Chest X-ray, AP view. Patient: 48 years old, sex F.
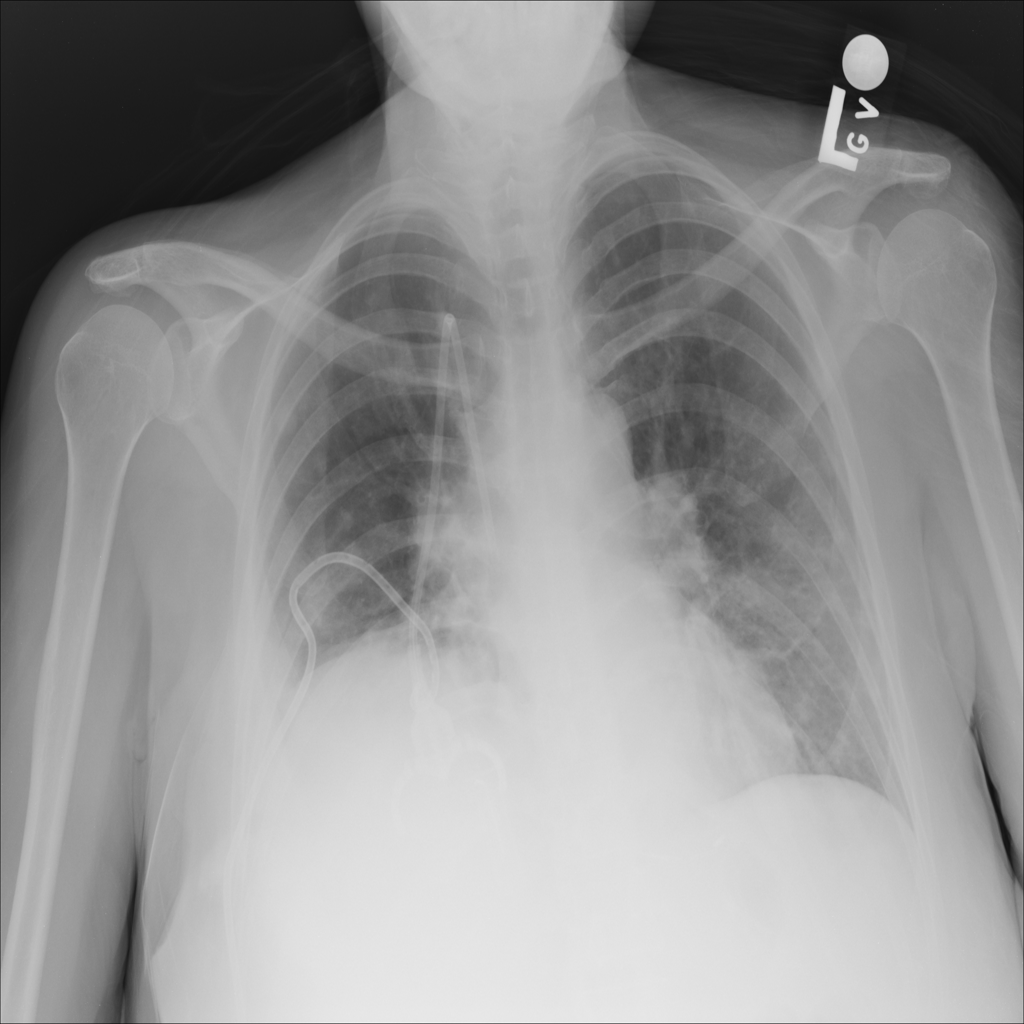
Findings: No Finding